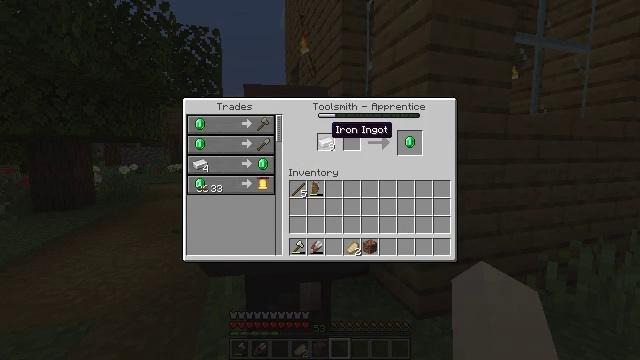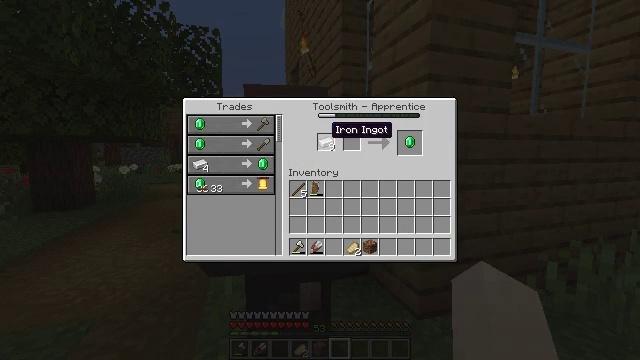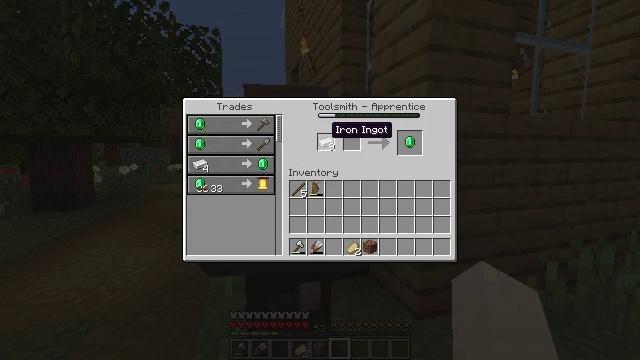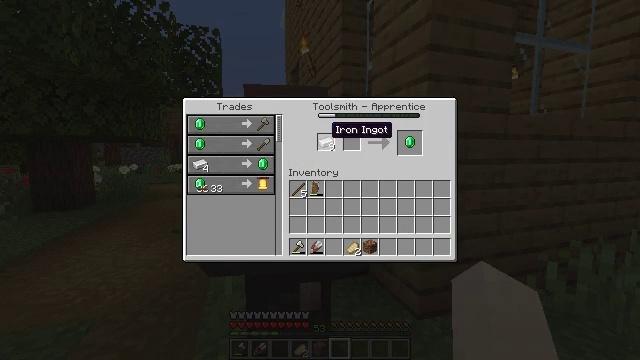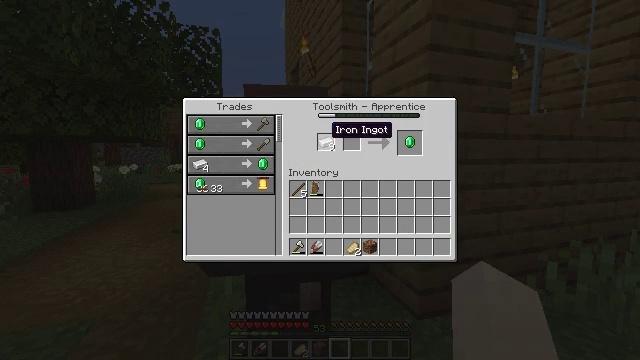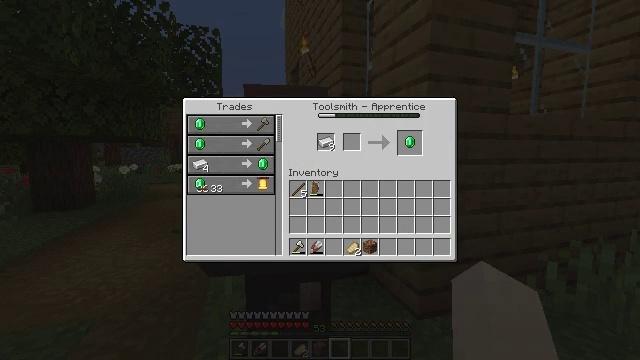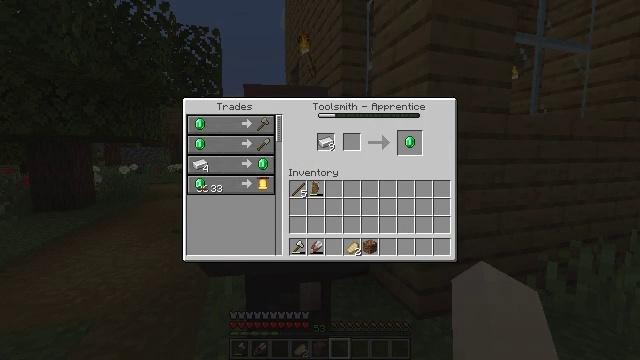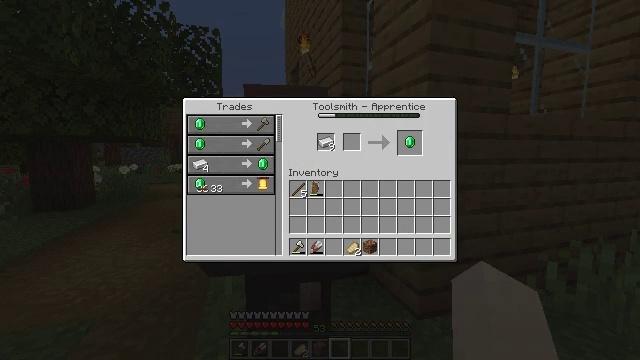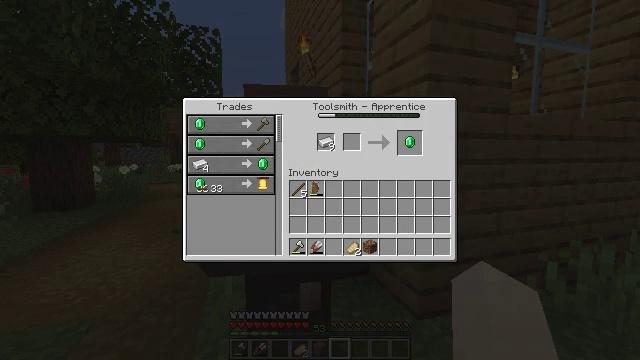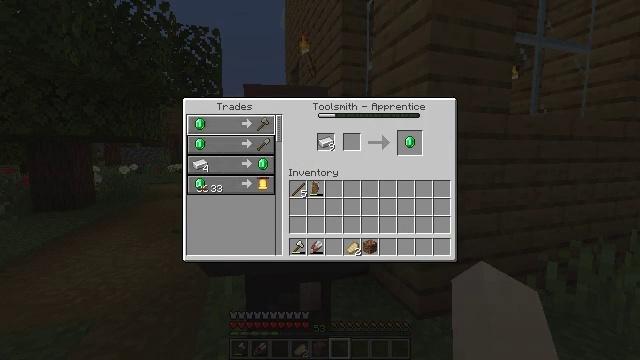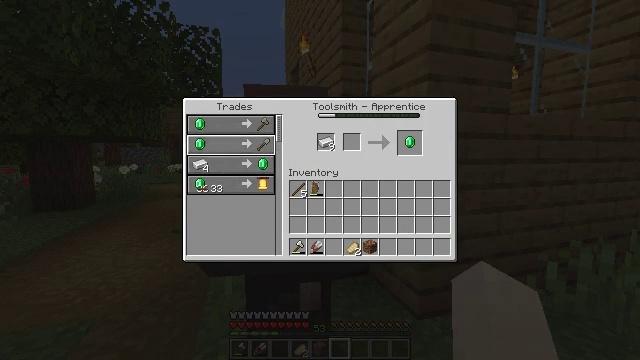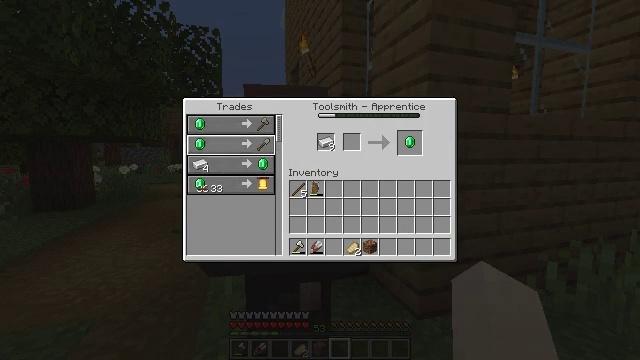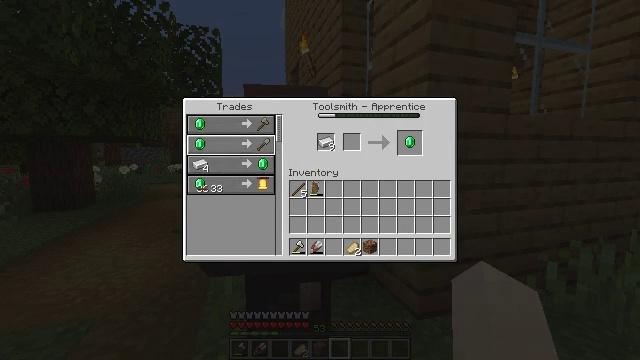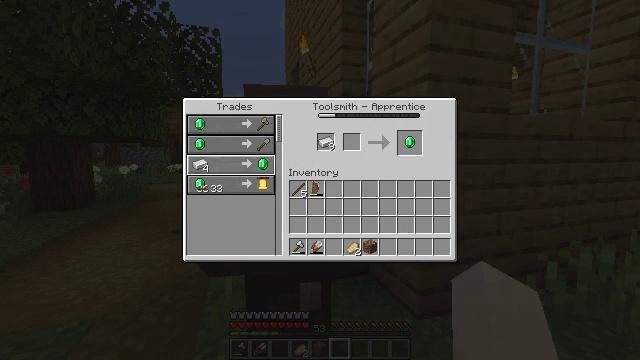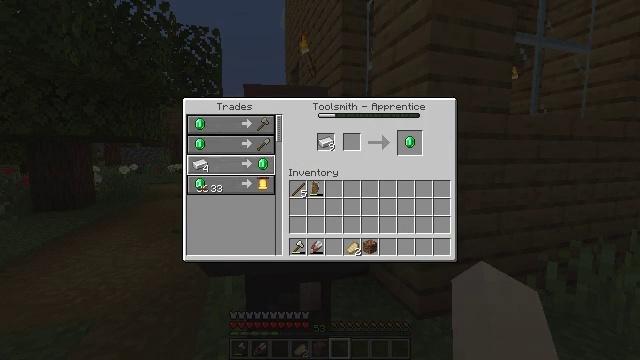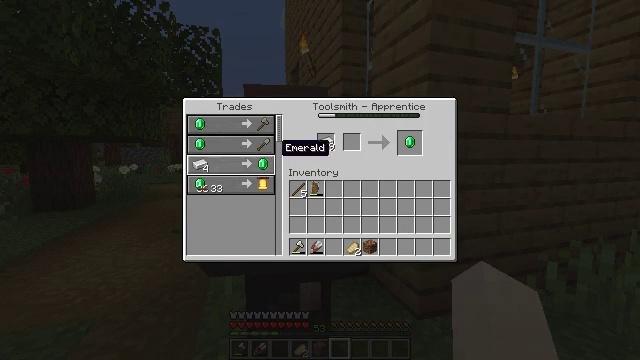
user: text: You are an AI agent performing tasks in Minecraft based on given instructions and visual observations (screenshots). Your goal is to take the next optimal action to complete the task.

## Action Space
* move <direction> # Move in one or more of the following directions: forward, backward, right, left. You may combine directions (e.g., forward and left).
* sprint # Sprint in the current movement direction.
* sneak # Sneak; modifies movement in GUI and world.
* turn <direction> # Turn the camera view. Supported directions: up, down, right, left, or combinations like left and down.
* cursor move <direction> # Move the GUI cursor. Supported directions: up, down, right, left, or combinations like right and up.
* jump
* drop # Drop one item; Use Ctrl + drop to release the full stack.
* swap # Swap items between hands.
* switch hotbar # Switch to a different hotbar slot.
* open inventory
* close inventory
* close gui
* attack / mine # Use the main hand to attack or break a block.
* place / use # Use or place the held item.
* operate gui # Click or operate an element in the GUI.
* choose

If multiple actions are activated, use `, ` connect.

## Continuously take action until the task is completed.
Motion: motion action
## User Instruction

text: Open the crafting grid and craft a crossbow.
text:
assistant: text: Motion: no_op
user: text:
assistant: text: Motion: no_op
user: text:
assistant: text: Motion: no_op
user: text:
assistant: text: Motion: no_op
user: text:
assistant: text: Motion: no_op
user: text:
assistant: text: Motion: no_op
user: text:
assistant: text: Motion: no_op
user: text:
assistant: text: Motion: cursor move left
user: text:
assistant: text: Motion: cursor move left and down
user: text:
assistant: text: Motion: cursor move left and down
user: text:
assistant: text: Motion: no_op
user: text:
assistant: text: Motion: no_op
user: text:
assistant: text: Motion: no_op
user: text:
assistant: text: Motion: cursor move right
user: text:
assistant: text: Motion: cursor move right
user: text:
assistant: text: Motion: cursor move right and up
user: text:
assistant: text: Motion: cursor move right
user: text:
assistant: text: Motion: cursor move right
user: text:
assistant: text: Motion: no_op
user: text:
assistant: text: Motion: no_op
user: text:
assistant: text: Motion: no_op
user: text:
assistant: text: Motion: no_op
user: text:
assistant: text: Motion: no_op
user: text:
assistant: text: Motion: no_op
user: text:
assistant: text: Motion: no_op
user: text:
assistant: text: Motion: no_op
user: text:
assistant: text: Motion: no_op
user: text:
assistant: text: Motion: no_op
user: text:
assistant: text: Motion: no_op
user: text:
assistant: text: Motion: no_op